Question: I have a problem with mapping of texture in fragment shader. I have a texture that has same size as window (I use part of scene rendered in previous pass, but I use brick texture in the example below) and I need to map it as in 2D. Is it somehow possible ? I tried different ways, but nothing worked.
Could you please advice me how should the fragment shader looks like ? Please any advice will be helpfull. Thank you!

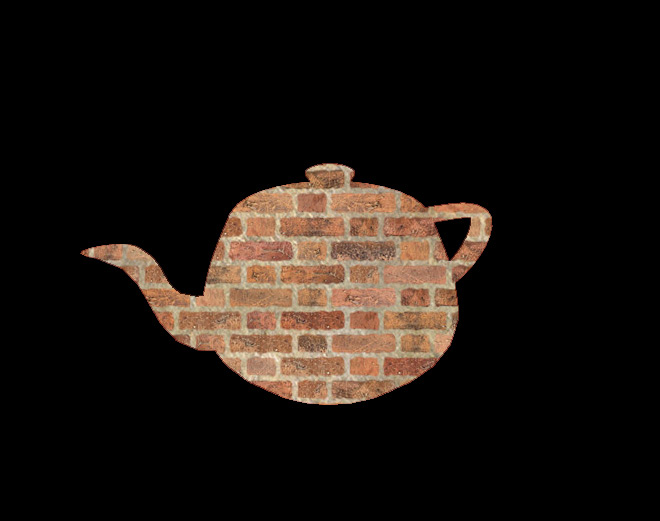
Answer: > I have a texture that has same size as window (...) and I need to map it as in 2D.
So if I understand you correctly, then you want to use the previously generated texture as if it was some kind of "layer", where texture pixels map 1:1 to viewport pixels, and the texture has the very same size like the viewport?
If so then this is very easy (as of GLSL version 1.30). There is the function 'texelFetch', which takes a pixel index as coordinate (unlike 'texture' which takes a value in the range [0; 1]). The built in variable 'gl_FragCoord' gives the window coordinates of the currently processed fragment. So by using the coordinates in 'gl_FragCoord' for 'texelFetch' you get the desired result.